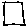
Label: square